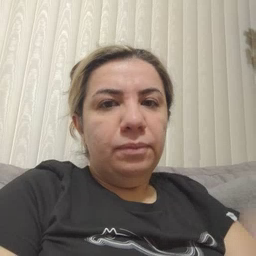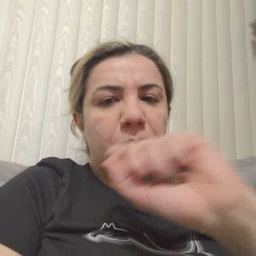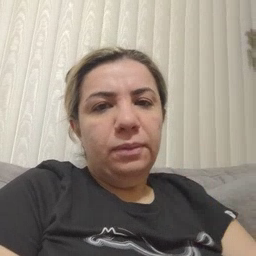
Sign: pen